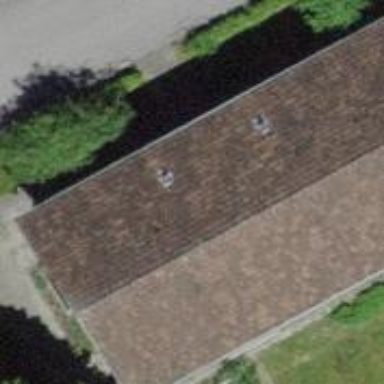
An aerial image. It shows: Residential building with gabled roof.